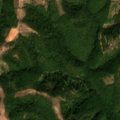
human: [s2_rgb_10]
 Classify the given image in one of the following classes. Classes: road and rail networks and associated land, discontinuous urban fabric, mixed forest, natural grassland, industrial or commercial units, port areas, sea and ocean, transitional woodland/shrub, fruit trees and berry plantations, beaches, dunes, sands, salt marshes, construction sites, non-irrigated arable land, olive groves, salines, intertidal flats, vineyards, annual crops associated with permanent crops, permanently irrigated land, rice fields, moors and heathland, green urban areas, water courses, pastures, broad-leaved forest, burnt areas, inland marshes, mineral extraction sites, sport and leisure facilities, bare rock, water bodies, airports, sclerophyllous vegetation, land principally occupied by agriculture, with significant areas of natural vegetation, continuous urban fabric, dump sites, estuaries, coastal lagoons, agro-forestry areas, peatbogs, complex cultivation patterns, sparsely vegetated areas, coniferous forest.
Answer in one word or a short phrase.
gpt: land principally occupied by agriculture, with significant areas of natural vegetation, broad-leaved forest